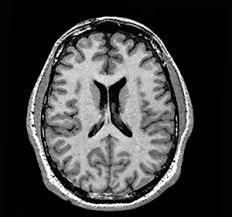
Label: notumor